Field crop: maize
Growth stage: 2
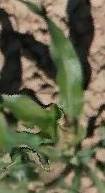
Species: maize